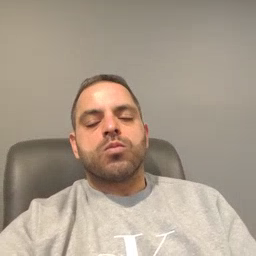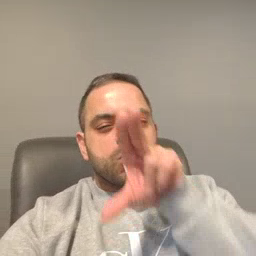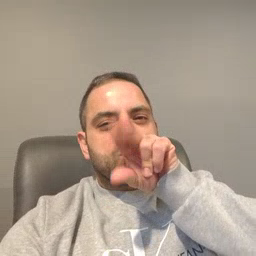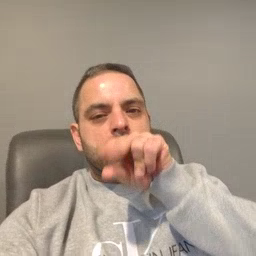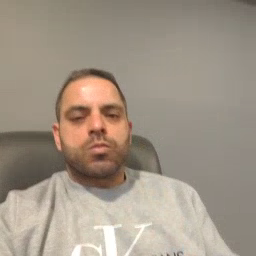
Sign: duck